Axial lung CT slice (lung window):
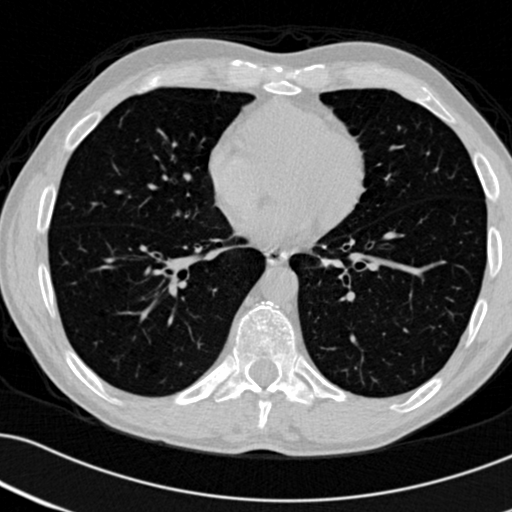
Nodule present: no